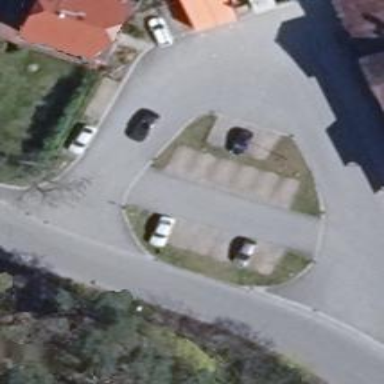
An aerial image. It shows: Parking area with surface.